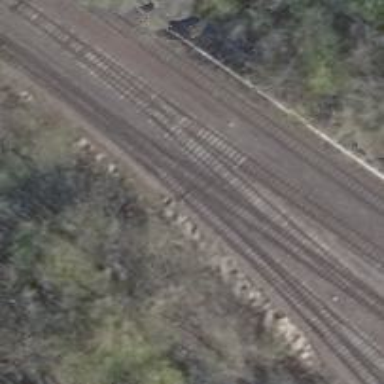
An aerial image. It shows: Railway switch.